Question: Let us consider the following picture

this is a so called range tree. I don't understand one thing, it looks similar to a binary search tree, so if we are inserting elements, we can use the same procedure as during binary search tree insertion. So what is the difference?
I have read a tutorial and guess that it is a varation of kd trees, query search trees (like geometric point searching, and so on) but how to construct it? Like binary search tree or does it need additional parameters? Maybe like this
'''
struct range
{
int lowerbound;
int upperbound,
int element;
};
'''
and during insertion we have to check
'''
if(element>lowerbound && element <upperbound)
then insert node
'''
Please help me to understand correctly how to construct a range tree.
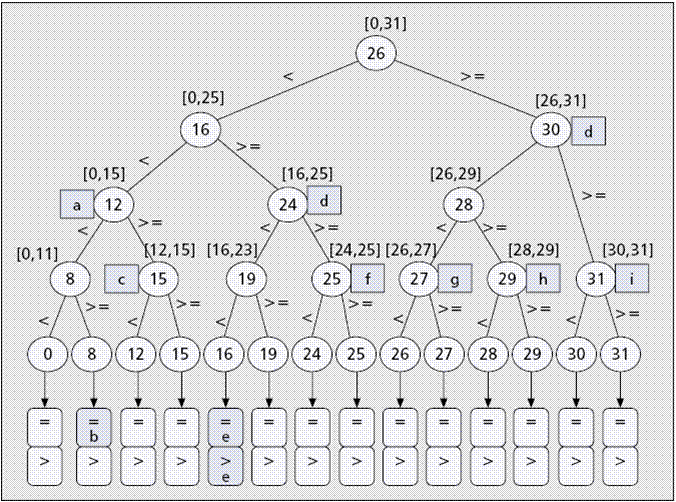
Answer: In binary search tree when you insert a value you insert a new node.
The range search tree is more similar to <URL>. These two data structures have fixed structures. When you add / subtract a point to a given range you update the values in the nodes, but do not introduce new nodes.
The construction of this structure is much similar to that of <URL>: based on the given points you choose the most appropriate points of splitting.
When you learn new data structure always consider the supported operations - this will help you understand the structure faster. In your case it would have helped you distinguish between binary search tree and range tree.